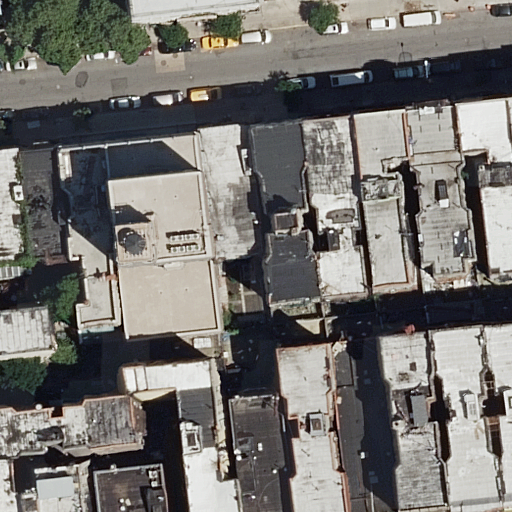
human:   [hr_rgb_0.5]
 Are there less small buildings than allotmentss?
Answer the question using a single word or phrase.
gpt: no

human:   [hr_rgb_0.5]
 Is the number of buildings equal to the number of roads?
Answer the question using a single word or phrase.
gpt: no

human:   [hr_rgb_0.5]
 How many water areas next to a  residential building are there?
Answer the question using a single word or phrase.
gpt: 0

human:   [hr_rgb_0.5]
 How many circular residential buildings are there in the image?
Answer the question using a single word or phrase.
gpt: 0

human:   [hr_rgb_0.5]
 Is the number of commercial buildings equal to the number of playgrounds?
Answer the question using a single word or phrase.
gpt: no

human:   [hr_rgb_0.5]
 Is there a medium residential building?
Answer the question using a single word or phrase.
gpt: yes

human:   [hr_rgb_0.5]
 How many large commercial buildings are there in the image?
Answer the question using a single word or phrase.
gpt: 0

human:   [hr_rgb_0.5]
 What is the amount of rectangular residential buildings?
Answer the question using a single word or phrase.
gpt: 13

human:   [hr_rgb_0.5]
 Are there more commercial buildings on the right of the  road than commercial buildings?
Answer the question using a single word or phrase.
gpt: no

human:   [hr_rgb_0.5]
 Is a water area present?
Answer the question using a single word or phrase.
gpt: no

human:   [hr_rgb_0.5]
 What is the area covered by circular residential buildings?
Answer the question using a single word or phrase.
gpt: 0m2

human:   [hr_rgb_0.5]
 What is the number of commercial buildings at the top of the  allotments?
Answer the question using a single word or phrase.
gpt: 0

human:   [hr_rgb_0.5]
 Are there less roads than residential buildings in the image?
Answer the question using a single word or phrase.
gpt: yes

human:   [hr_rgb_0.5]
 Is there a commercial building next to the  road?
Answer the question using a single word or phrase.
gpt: no

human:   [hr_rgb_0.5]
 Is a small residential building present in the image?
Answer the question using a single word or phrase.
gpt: yes

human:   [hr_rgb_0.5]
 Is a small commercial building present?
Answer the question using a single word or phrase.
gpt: no

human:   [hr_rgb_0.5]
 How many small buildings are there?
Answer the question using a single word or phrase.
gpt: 11

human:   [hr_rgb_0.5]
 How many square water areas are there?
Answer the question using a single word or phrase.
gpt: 0

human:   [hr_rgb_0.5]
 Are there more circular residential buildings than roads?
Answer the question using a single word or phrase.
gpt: no

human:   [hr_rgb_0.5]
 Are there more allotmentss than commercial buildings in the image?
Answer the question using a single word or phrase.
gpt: yes

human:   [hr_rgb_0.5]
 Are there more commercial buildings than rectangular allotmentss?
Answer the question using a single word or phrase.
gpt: no

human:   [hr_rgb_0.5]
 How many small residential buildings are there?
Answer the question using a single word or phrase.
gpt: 11

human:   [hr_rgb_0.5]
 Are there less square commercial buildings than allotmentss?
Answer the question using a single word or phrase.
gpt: yes

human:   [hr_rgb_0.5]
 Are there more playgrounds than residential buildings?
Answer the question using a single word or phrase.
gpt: no

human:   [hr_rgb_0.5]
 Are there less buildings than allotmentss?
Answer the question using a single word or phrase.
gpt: no

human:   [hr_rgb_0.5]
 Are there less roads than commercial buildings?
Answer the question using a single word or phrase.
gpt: no

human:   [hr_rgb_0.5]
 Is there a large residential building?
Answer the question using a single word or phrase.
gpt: yes

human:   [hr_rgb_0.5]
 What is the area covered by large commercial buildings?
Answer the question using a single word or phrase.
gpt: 0m2

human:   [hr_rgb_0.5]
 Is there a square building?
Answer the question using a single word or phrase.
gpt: no

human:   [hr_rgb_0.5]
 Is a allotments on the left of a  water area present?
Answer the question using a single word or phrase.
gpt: no

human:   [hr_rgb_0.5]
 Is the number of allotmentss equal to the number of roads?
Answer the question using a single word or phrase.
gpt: yes

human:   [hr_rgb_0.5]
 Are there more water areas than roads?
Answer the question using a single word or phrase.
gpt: no

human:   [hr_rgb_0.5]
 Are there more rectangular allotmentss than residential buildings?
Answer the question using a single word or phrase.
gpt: no

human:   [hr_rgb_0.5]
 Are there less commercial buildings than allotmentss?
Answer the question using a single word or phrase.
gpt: yes

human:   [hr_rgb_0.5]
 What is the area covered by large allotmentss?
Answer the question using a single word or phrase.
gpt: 0m2

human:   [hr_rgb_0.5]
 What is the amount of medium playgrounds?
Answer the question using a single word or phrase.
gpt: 0